Question: I wanted a curved edge triangle in css3.Is it possible to get it in css3 ?
My code below has a normal triangle...
<URL>
'''
#left-triangle {
width: 0;
height: 0;
border-right: 100px solid orange;
border-top: 50px solid transparent;
border-bottom: 50px solid transparent;
}
'''
I wanted like this..

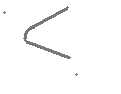
Answer: You can do like this:
'''
.arrow{
width:50px;
height:100px;
position:relative;
overflow:hidden;
}
.arrow:after{
content:'';
width:100px;
height:100px;
-moz-transform:rotate(45deg);
-webkit-transform:rotate(45deg);
transform:rotate(45deg);
background:red;
position:absolute;
top:0;
right:-70px;
border-radius:10px;
-moz-border-radius:10px;
}
'''
'''
<div class="arrow"></div>
'''
Check this <URL>